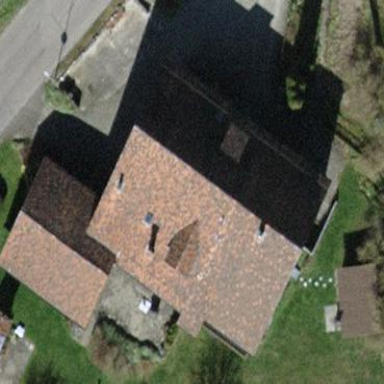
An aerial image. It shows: Semidetached house with gabled roof.